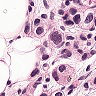
Metastatic tissue present: yes